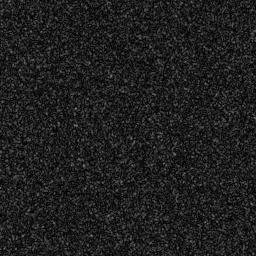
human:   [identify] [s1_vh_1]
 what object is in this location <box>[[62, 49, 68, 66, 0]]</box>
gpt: <ref>1 medium ship at the center</ref>